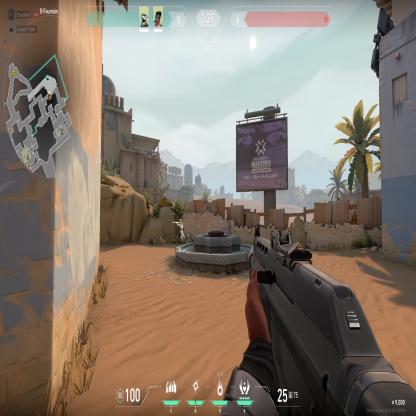
Label: teammate